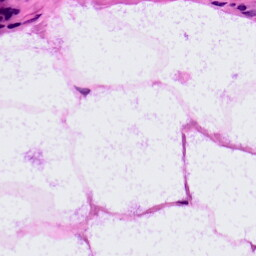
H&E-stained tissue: LymphNode